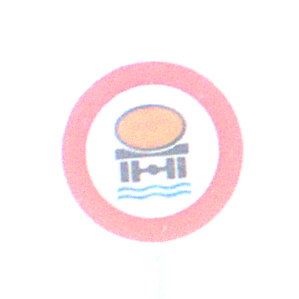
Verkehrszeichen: VerbotFahrzeugeWassergefaehrdenderLadung
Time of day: SunriseSunset
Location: Outdoor (Nature)
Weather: PartlyCloudy
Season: NotSpecified
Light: Natural